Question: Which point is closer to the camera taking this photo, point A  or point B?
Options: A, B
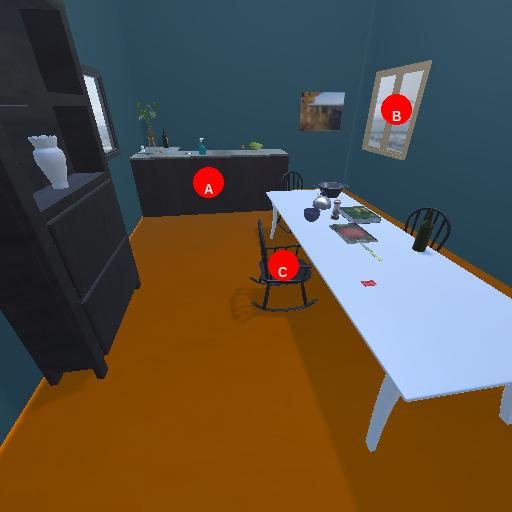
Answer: A